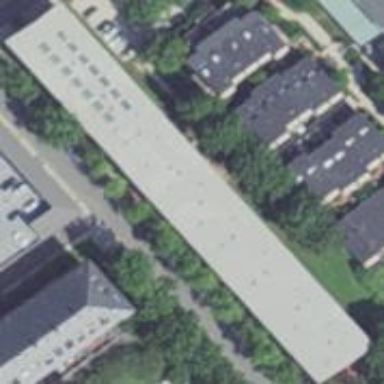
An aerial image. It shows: Building.